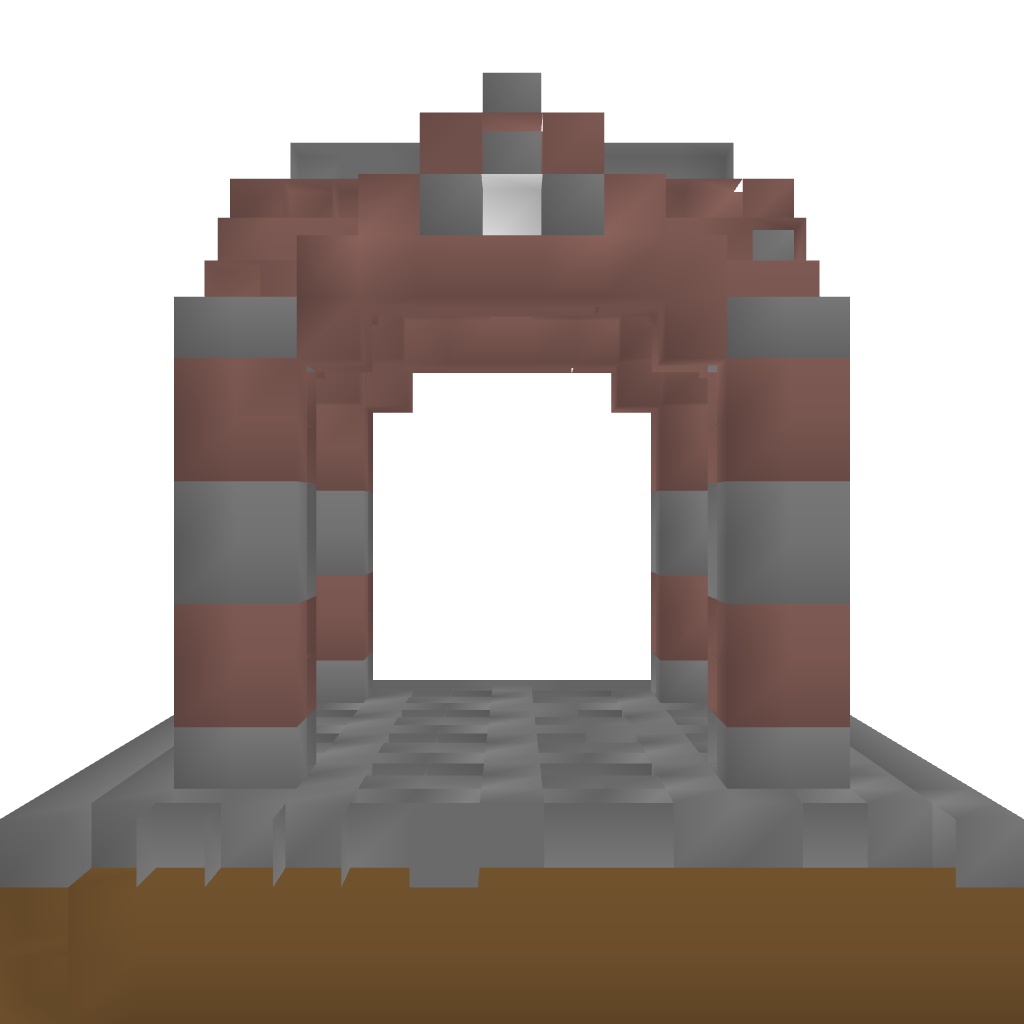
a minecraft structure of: Entrance Way bad low quality